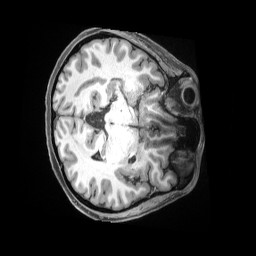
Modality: T1w
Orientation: axial
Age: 27
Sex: female
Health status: ill
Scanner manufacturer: siemens
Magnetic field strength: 3 T
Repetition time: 2.5 s
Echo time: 0.00181 s